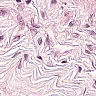
Metastatic tissue present: no